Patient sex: F
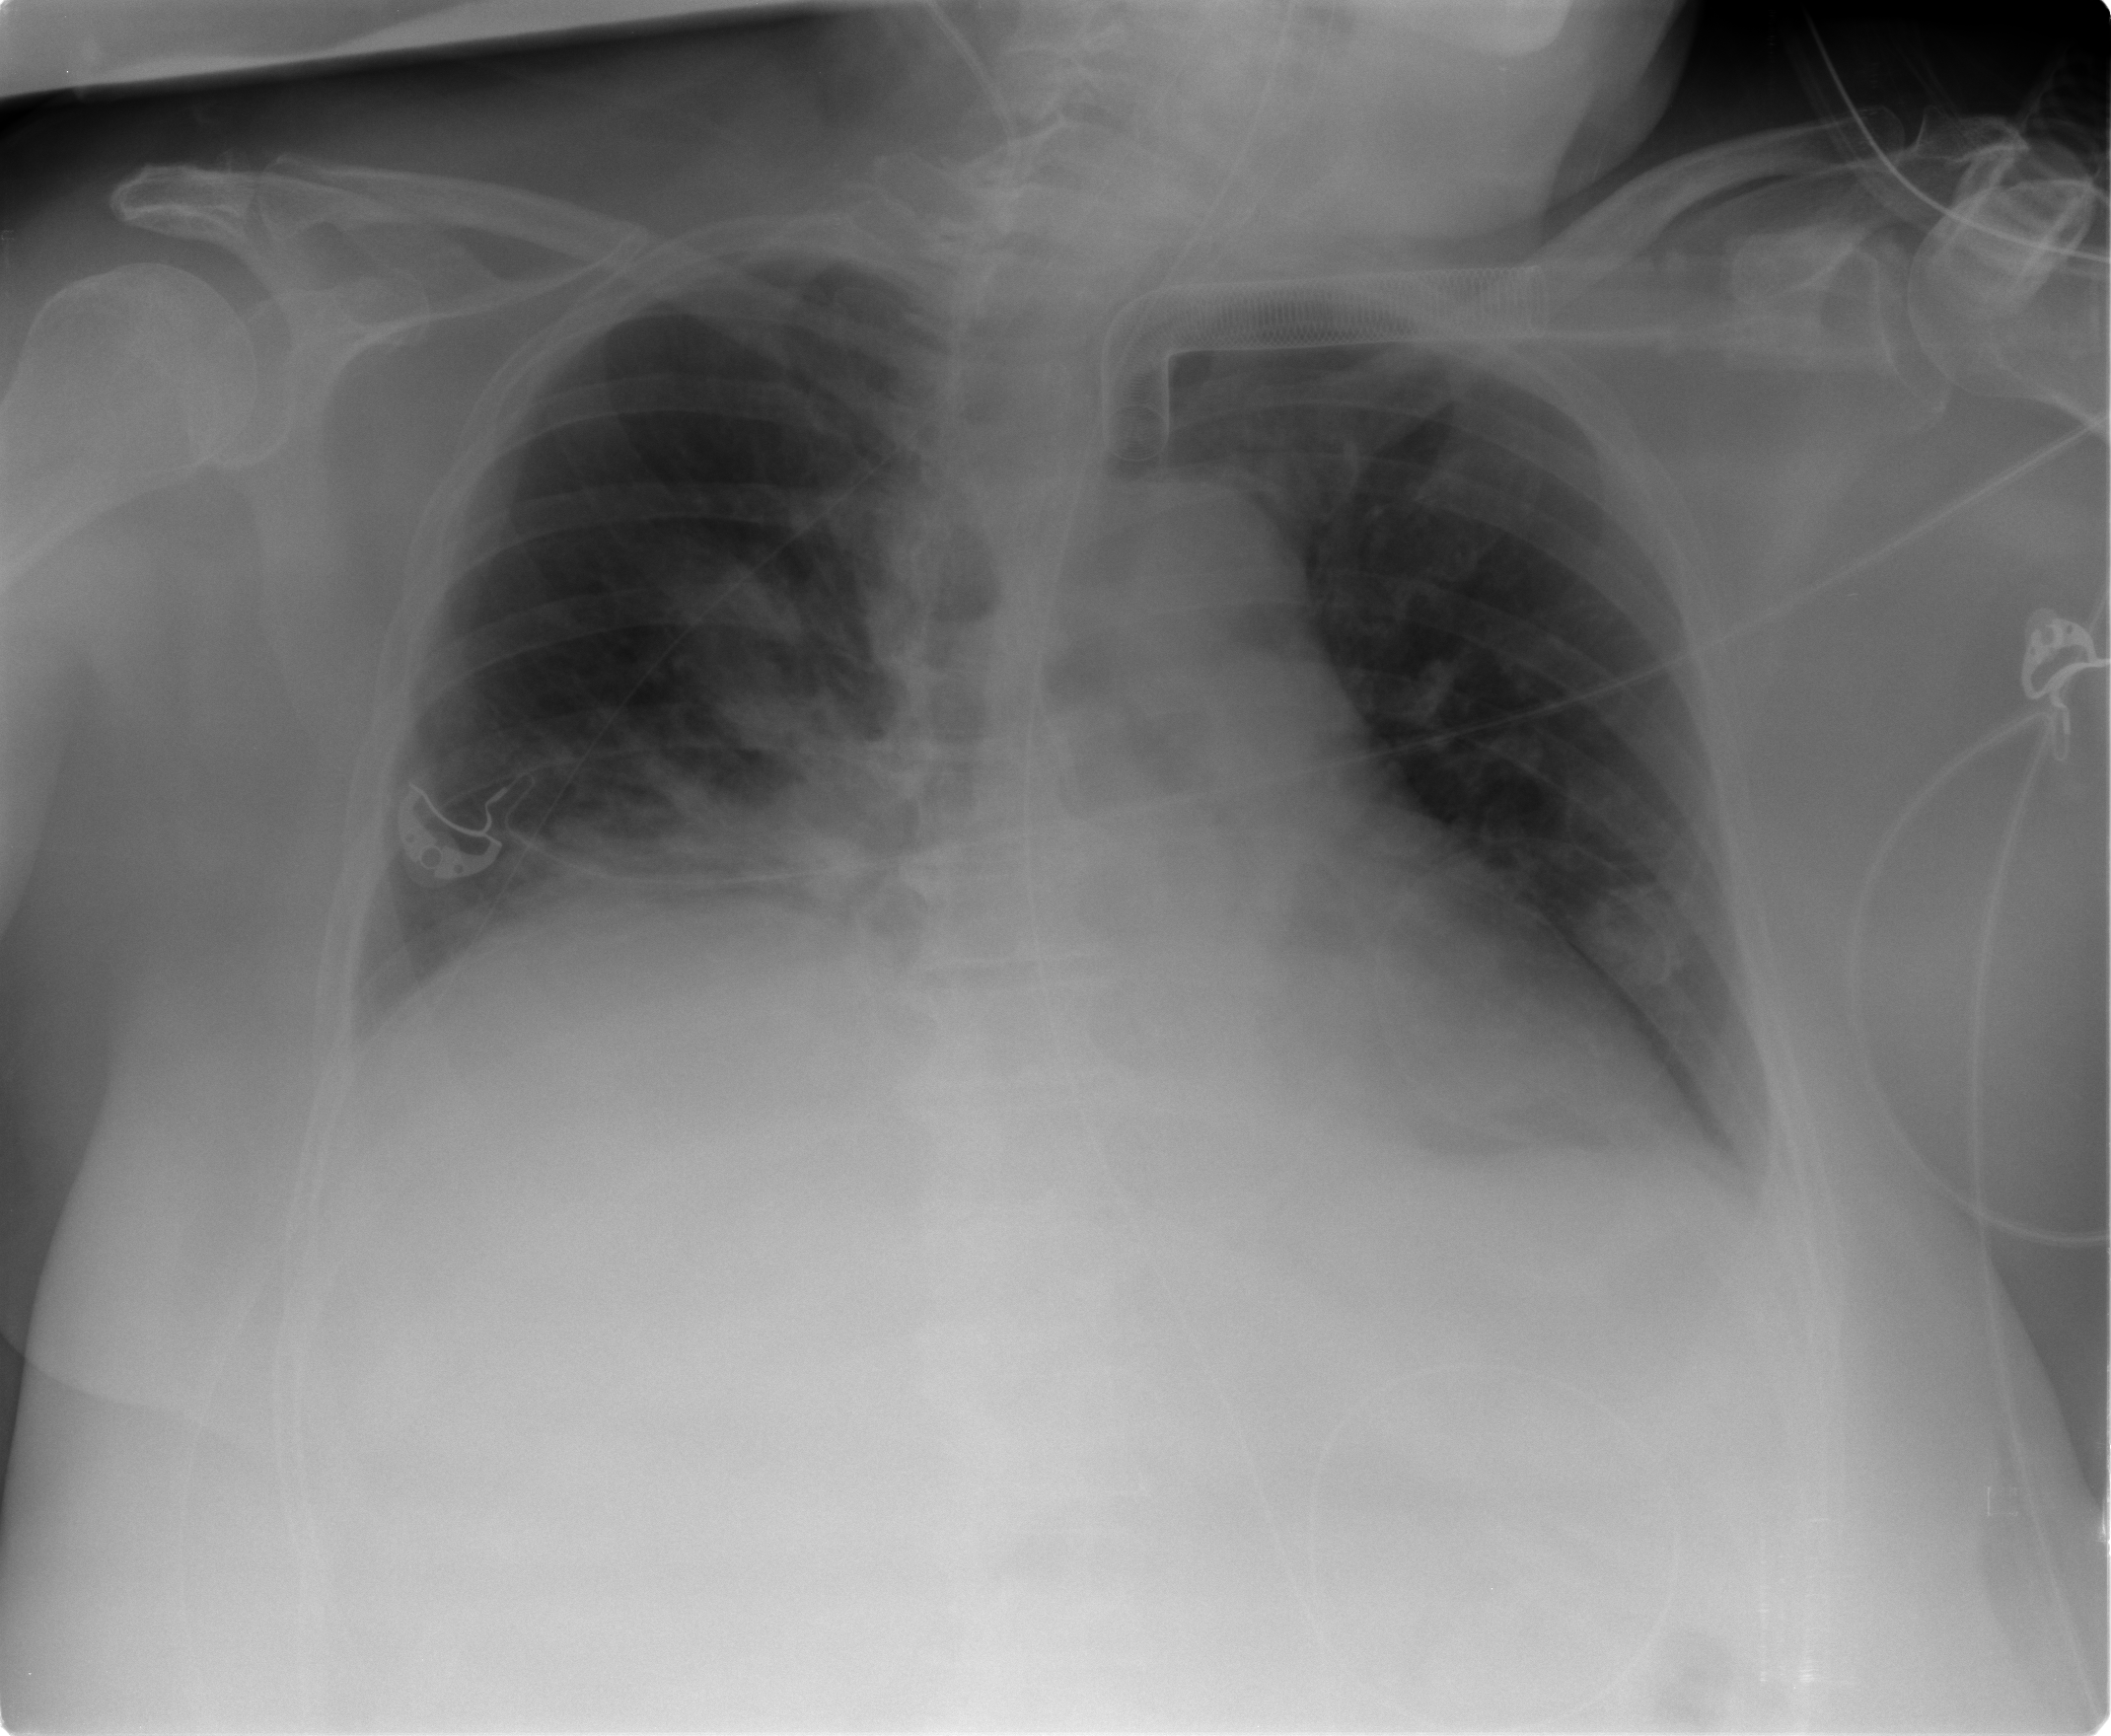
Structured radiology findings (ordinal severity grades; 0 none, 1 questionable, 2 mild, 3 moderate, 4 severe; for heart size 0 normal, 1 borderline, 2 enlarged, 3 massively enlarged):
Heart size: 0
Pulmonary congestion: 2
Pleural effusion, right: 0
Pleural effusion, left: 2
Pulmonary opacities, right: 2
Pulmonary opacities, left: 0
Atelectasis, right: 2
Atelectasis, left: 2